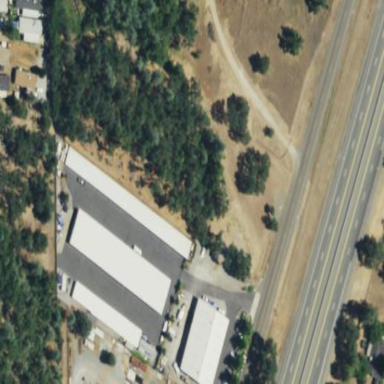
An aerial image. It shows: Storage rental shop.